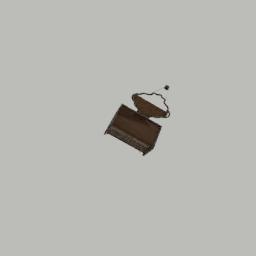
Label: furniture